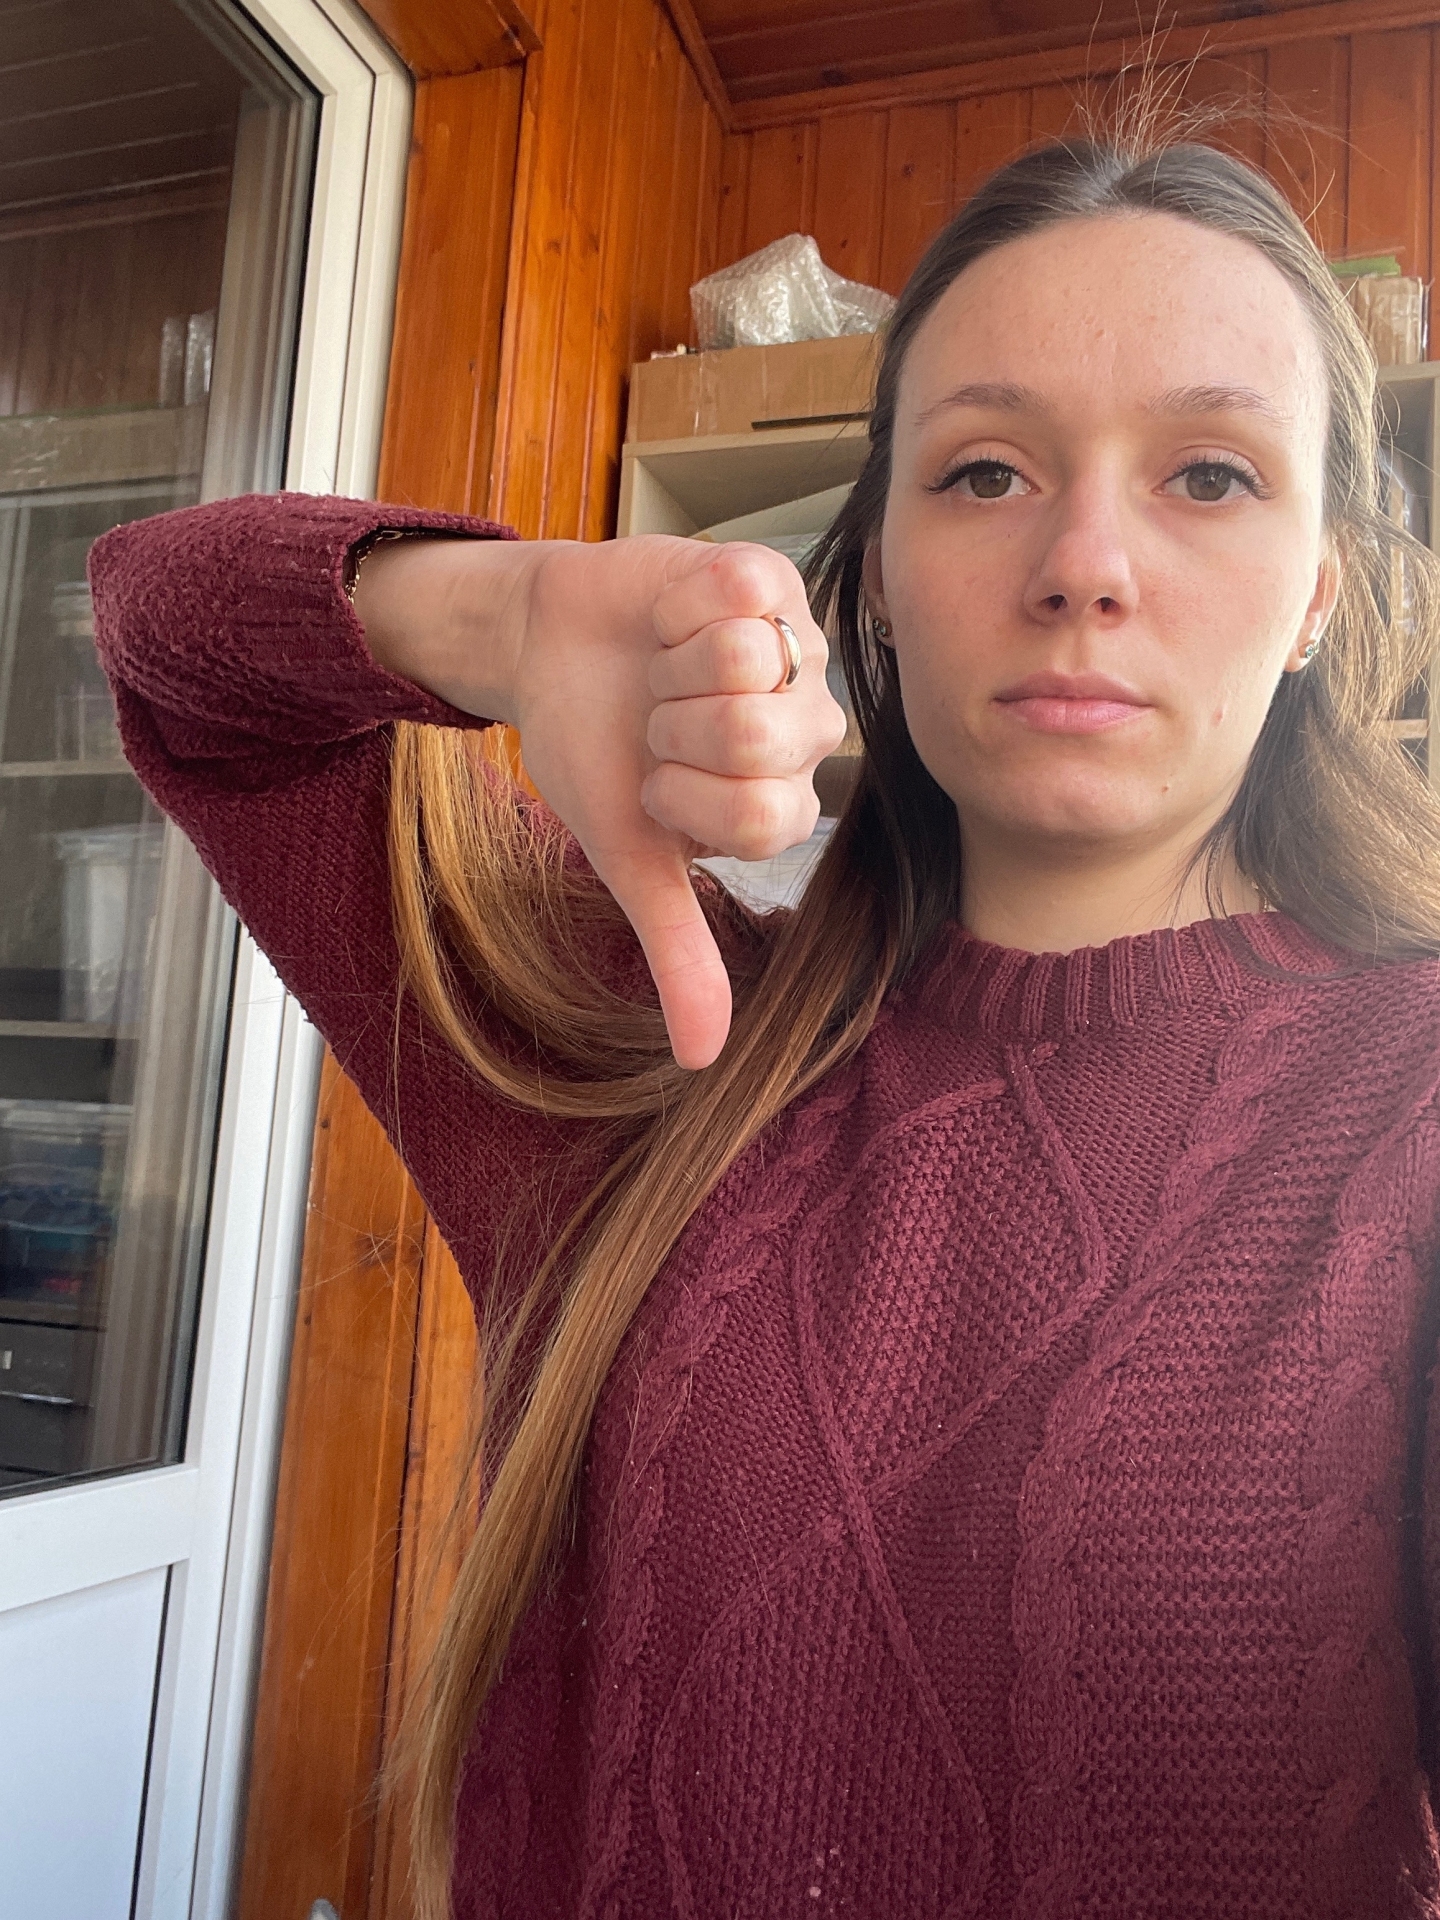
Label: clear